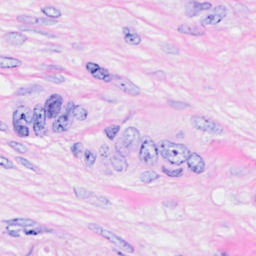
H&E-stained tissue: Breast